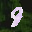
Label: 8